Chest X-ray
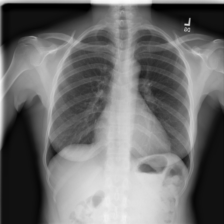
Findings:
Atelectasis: negative
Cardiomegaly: positive
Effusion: negative
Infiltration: negative
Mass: negative
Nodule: negative
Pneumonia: negative
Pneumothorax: negative
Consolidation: negative
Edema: negative
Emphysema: negative
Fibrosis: negative
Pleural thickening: negative
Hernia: negative